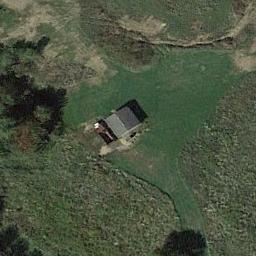
Label: residential